Aerial crown-view tile of a tropical tree (Barro Colorado Island, Panama), acquired 20250414:
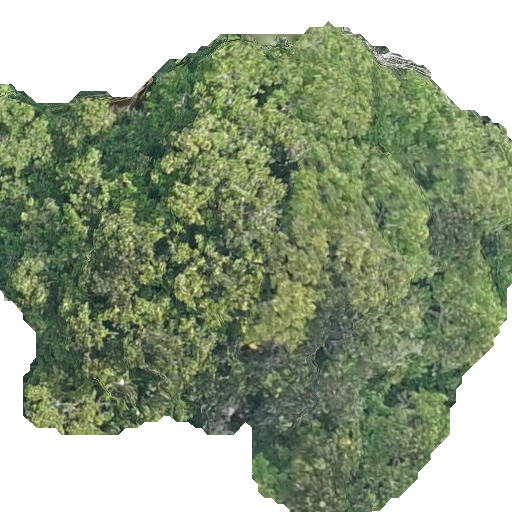
Species: Prioria copaifera
GBIF accepted scientific name: Prioria copaifera
Crown area: 284.969 m²